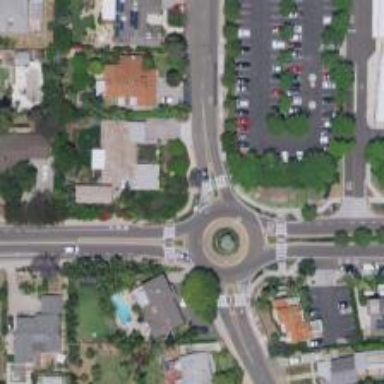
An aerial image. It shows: Primary highway intersecting roundabout.